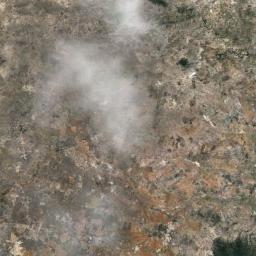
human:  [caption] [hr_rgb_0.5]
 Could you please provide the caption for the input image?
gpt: The white cloud is above bare land .

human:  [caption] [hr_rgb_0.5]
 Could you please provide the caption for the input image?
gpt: There is a little thin cloud above the farmland .

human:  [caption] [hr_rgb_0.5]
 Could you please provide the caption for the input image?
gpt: White clouds on the ground where green and yellow intersect .

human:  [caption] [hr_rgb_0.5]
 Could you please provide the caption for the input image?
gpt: The cumulus clouds are located above the wasteland .

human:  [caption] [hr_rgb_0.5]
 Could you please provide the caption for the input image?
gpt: There are gauzy clouds over a brown wasteland .